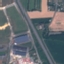
Land use / land cover class: Highway